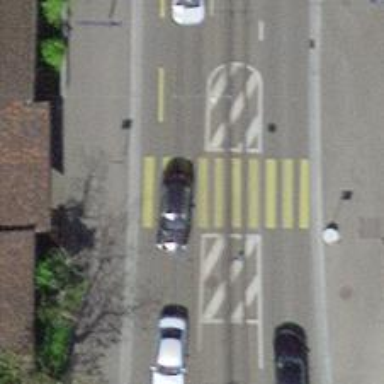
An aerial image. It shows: Crossing for the railway.